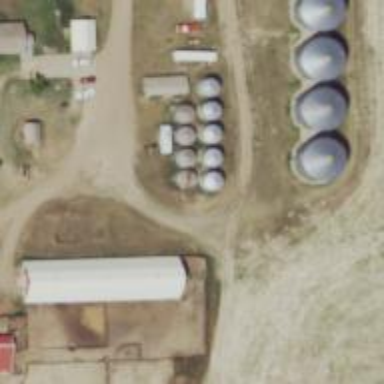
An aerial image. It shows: Silo.